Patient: sex M, age 49
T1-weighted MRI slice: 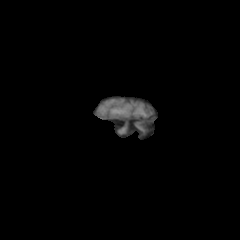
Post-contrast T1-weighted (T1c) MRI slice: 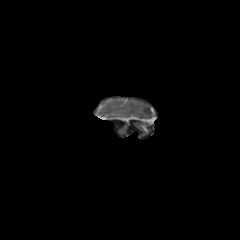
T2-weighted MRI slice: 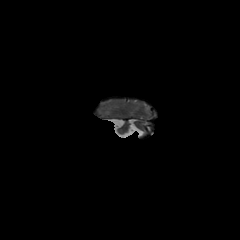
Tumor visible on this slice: no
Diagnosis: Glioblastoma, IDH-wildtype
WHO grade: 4